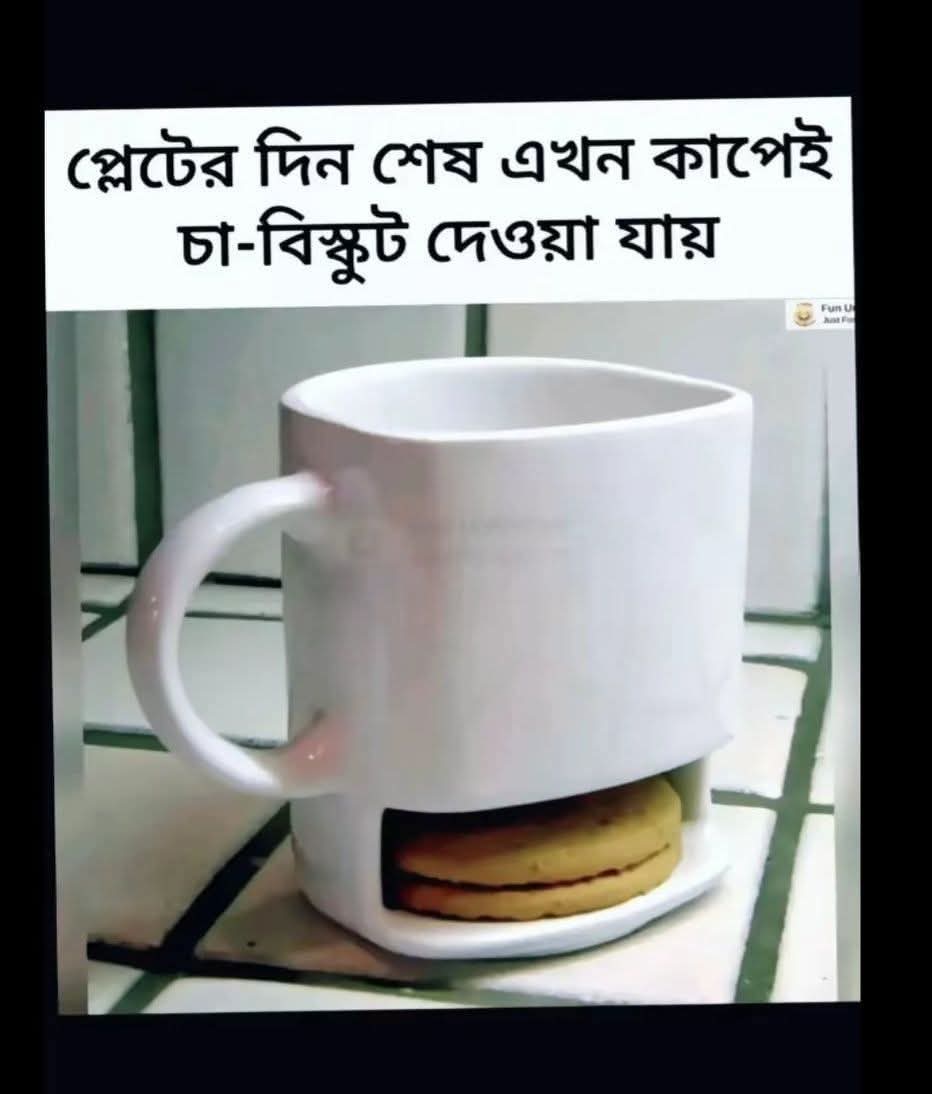
Text: প্লেটের দিন শেষ এখন কাপেই চা-বিস্কুট দেওয়া যায়
Label: Non Hate